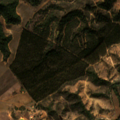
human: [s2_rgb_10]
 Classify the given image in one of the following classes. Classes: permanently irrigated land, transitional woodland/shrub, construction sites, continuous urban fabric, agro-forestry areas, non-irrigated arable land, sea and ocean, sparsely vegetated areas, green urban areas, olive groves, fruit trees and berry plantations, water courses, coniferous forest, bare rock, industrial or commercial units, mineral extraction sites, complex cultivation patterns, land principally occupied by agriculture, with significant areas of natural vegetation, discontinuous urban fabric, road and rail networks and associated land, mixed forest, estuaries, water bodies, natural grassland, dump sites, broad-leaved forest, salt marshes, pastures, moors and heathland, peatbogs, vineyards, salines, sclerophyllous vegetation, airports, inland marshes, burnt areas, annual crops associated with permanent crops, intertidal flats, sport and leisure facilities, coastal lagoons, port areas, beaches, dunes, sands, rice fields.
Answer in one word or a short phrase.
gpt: non-irrigated arable land, broad-leaved forest, transitional woodland/shrub